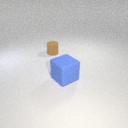
large blue rubber cube in front of small brown rubber cylinder